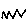
Label: zigzag